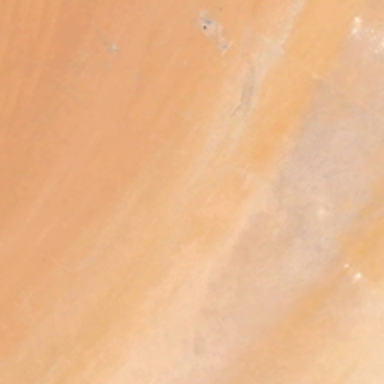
It is a piece of yellow desert .